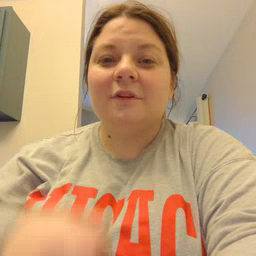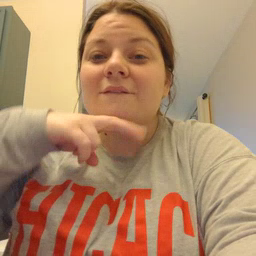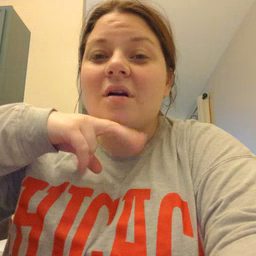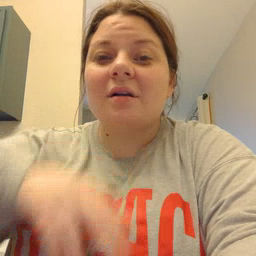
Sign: frog